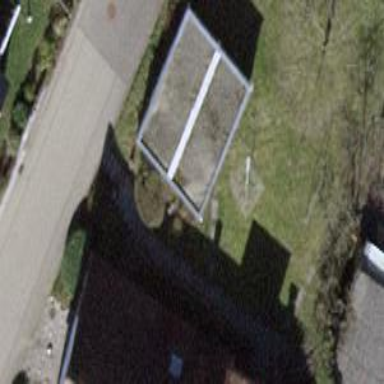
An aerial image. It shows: Garage.